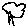
Label: tree